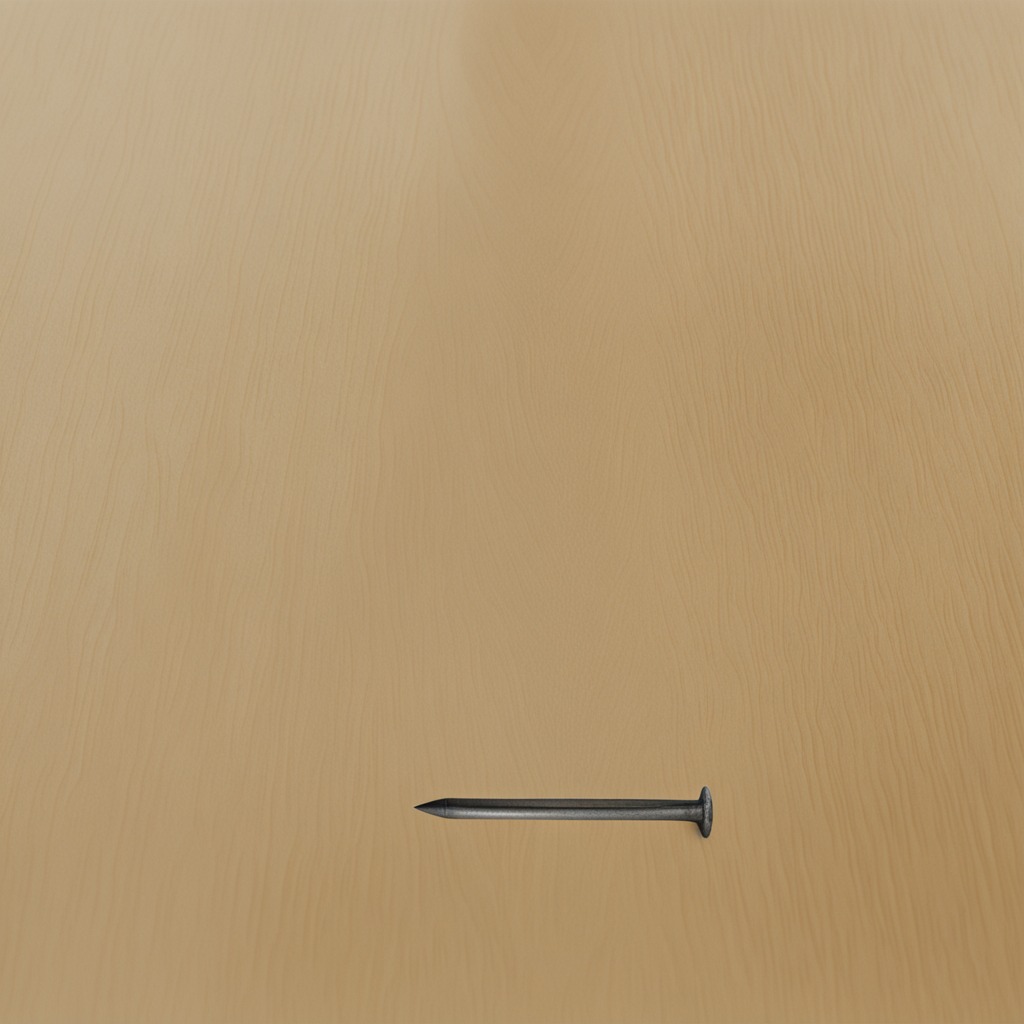
An iron nail is lying on the plywood surface in a paint workshop lit by afternoon window light.